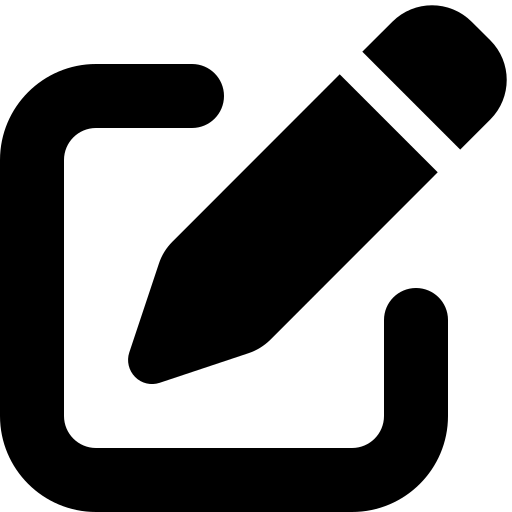
Tags: icon, FontAwesome, fa-icon, solid, pen, to, square